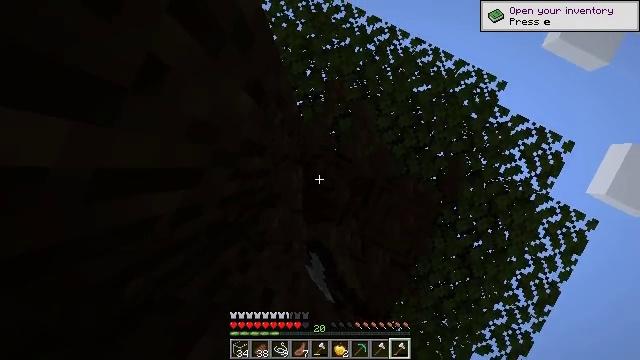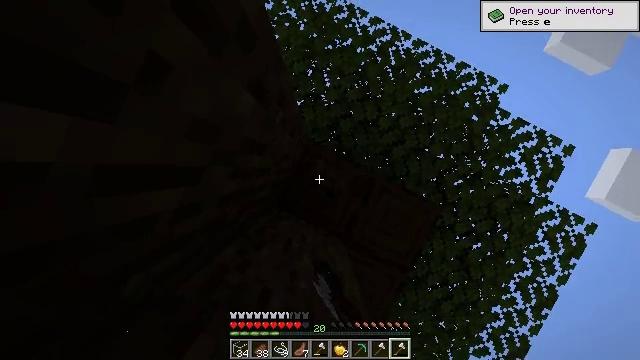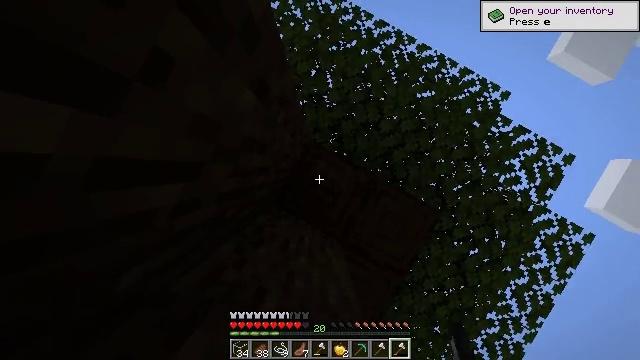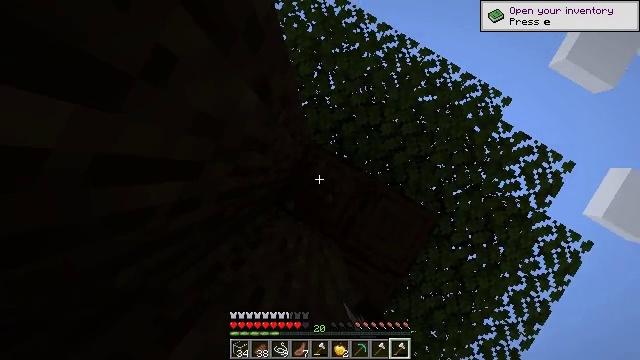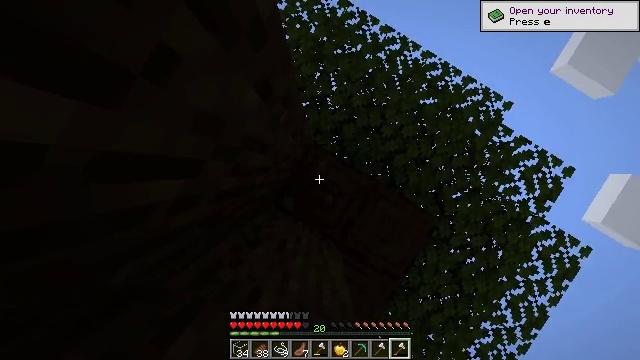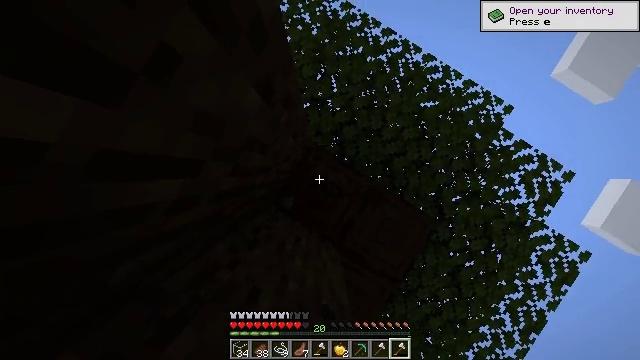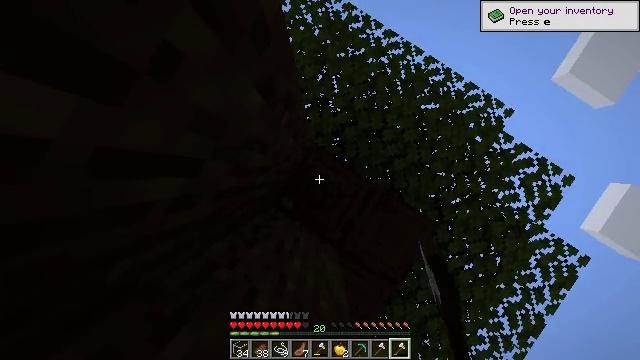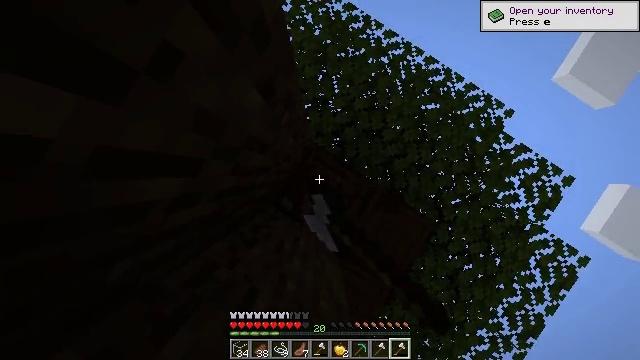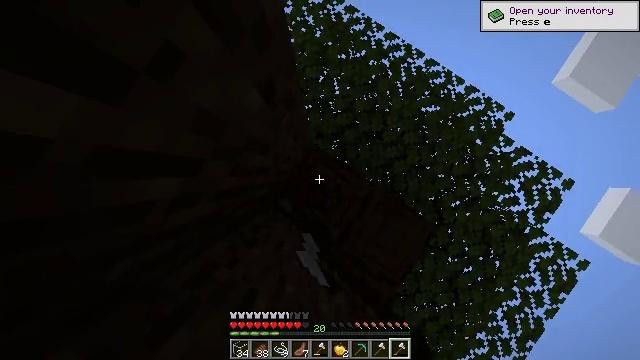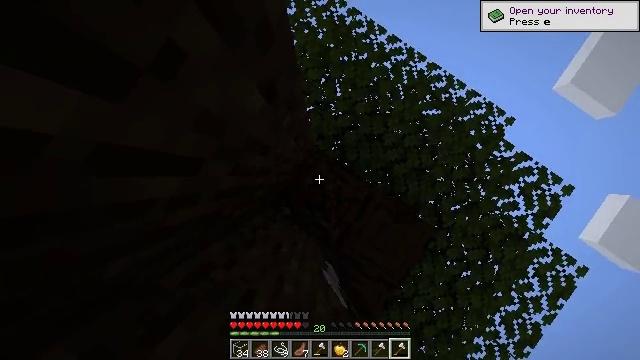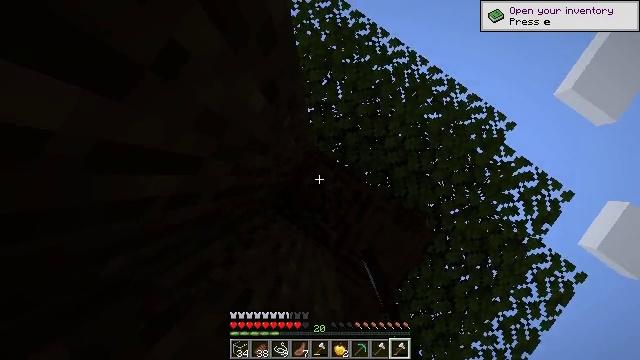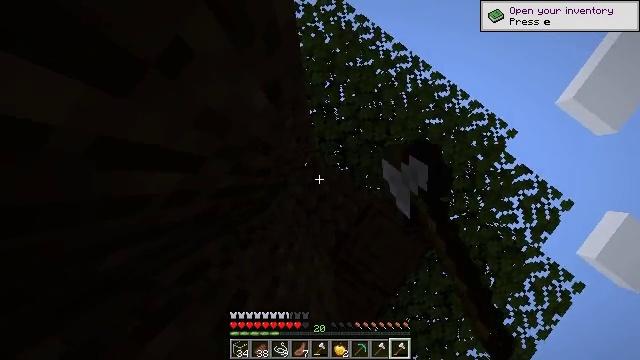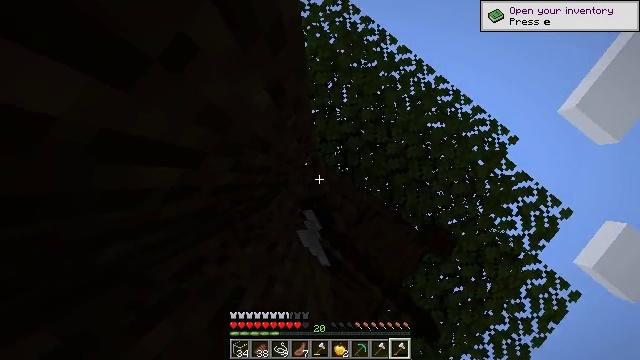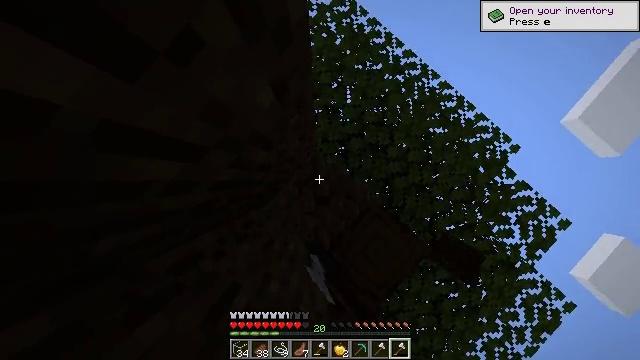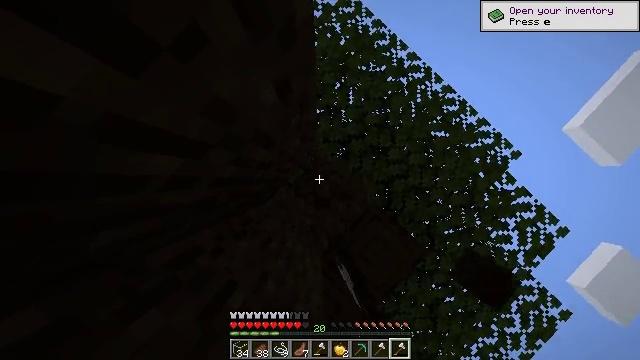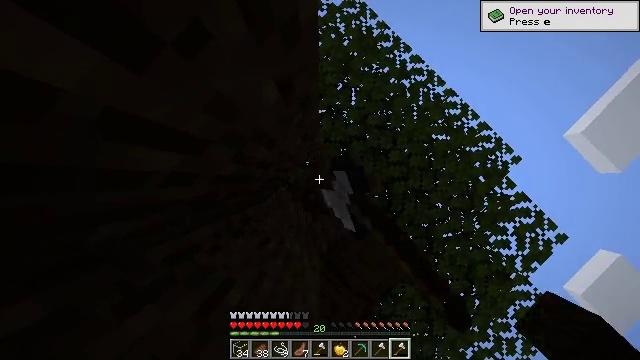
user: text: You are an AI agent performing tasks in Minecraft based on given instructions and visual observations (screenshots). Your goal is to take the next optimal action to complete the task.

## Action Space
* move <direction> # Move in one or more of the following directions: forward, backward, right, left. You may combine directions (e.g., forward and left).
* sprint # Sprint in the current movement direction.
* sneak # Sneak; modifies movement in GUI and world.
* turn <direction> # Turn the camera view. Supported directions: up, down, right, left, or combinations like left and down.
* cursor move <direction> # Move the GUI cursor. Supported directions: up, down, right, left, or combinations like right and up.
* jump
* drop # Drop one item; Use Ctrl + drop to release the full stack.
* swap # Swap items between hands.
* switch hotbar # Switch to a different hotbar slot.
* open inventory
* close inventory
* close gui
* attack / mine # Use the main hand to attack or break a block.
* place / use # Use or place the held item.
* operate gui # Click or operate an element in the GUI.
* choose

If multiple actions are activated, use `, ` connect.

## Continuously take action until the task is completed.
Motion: motion action
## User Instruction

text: Collect dark oak log for building.
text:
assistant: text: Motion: attack / mine
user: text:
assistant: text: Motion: turn right, attack / mine
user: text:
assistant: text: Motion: turn right, attack / mine
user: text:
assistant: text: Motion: turn right, attack / mine
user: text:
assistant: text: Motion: attack / mine
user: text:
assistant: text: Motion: attack / mine
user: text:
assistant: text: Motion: attack / mine
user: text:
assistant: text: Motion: attack / mine
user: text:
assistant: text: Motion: turn right, attack / mine
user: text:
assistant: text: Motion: turn right, attack / mine
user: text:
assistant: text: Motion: turn right, attack / mine
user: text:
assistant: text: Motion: turn right, attack / mine
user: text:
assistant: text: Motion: turn right, attack / mine
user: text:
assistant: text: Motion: turn right, attack / mine
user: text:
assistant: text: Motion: turn right, attack / mine
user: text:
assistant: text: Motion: turn right, attack / mine
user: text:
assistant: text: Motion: turn right, attack / mine
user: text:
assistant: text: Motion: attack / mine
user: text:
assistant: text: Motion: turn right, attack / mine
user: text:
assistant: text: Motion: attack / mine
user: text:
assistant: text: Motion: attack / mine
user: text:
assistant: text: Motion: attack / mine
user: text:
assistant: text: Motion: attack / mine
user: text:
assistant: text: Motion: attack / mine
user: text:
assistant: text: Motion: attack / mine
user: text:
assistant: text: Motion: attack / mine
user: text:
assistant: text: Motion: attack / mine
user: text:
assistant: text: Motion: attack / mine
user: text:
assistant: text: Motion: attack / mine
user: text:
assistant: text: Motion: attack / mine